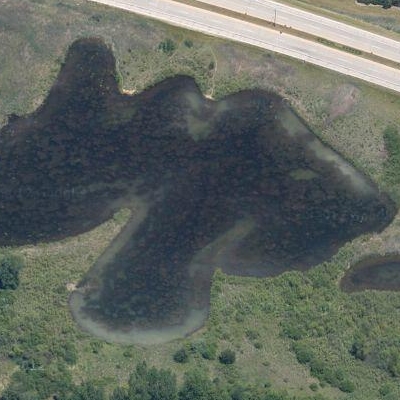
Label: dRiverLake